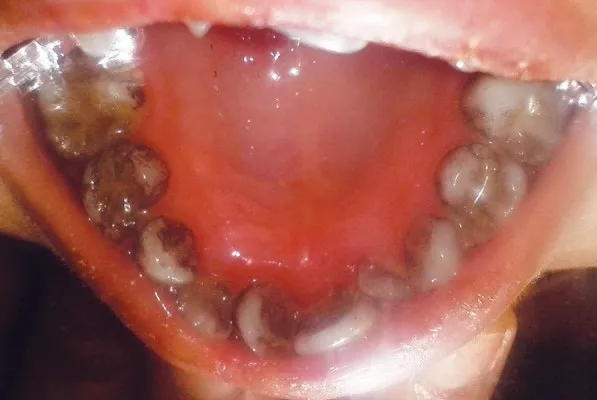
Dental caries in relation to 54 and 64.
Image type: medical_photograph (other_medical_photograph)